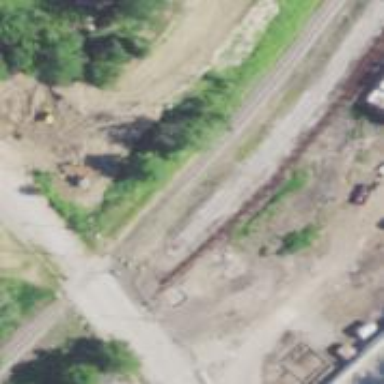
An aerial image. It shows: Disused railway.